Question: I have a created a multilanguage installer using WiX. I am running the installer from command line using command '"msiexec /i myinstaller.msi TRANSFORMS=":1041"' and it is working fine.
Now I have created a language selection dialog using bootstrapper. How can I pass the selected language to my WiX installer to launch as per selected language? I got this idea from following links:
1. Can we localize WIX msi and bundle using language selection UI at runtime?
2. http://wix.tramontana.co.hu/tutorial/transforms/morphing-installers
My bundle has '<MsiPackage SourceFile="myinstaller.msi" DisplayInternalUI="yes" >'
I have this screen as a result of my custom UI using Burn from WiX toolset:

I want somehow to execute command 'msiexec /i myinstaller.msi TRANSFORMS=":1041"' if I select Japanese or 'msiexec /i myinstaller.msi TRANSFORMS=":1031"' if I select German and press OK.
Please tell me what I should do for this problem. Is there any other way to do this? If yes, then please tell me. Some code sample would be a better help.
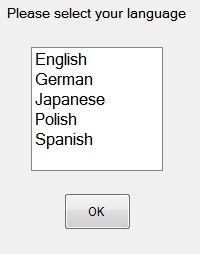
Answer: Finally I got the solution. Bootstrapper UI for language selection can be created as described <URL>. After that, I wrote following code in my button click event to launch the msi in selected language:
'''
Bootstrapper.Engine.StringVariables["CommandArgs"] = ":1031";
Bootstrapper.Engine.Plan(Wix.LaunchAction.Install);
break;
....
....
this.Close(); //outside of switch statement
break;
'''
The above code will use CommandArgs as an MSI property.Then I added following code to my bundle.wxs file
'''
<MsiPackage Id="mypackage" SourceFile="myinstaller.msi" DisplayInternalUI="yes">
<MsiProperty Name="TRANSFORMS" Value="[CommandArgs]"/>
</MsiPackage>
'''
Worked exaclty the way I wanted. This code is same as launching msi from command line using following command
'''
msiexec /i myinstaller.msi TRANSFORMS=":1031"
'''
The only issue is that it is taking some time to launch MSI after language is selected from above UI.